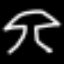
Label: mushroom